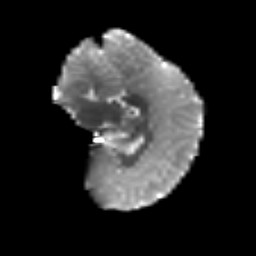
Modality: T2w
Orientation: sagittal
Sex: male
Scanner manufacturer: siemens
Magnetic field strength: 3 T
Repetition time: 5 s
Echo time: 0.071 s